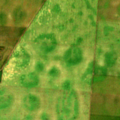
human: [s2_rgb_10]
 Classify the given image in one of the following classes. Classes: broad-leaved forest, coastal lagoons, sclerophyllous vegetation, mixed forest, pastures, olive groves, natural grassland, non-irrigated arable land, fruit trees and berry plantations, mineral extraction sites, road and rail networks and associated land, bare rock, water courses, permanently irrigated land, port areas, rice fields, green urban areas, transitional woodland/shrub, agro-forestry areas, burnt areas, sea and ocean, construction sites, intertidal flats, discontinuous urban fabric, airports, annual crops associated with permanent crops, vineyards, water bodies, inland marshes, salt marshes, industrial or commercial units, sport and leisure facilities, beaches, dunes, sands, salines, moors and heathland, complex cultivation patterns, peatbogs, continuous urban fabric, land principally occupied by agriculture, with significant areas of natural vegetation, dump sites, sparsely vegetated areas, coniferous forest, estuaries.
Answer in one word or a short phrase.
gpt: non-irrigated arable land